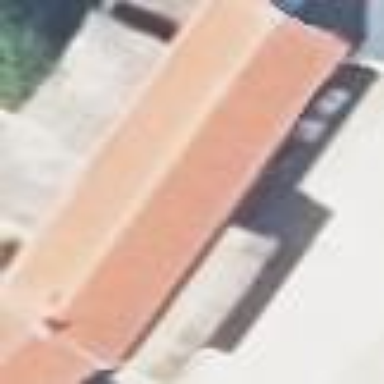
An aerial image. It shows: Building.